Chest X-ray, AP view. Patient: 14 years old, sex F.
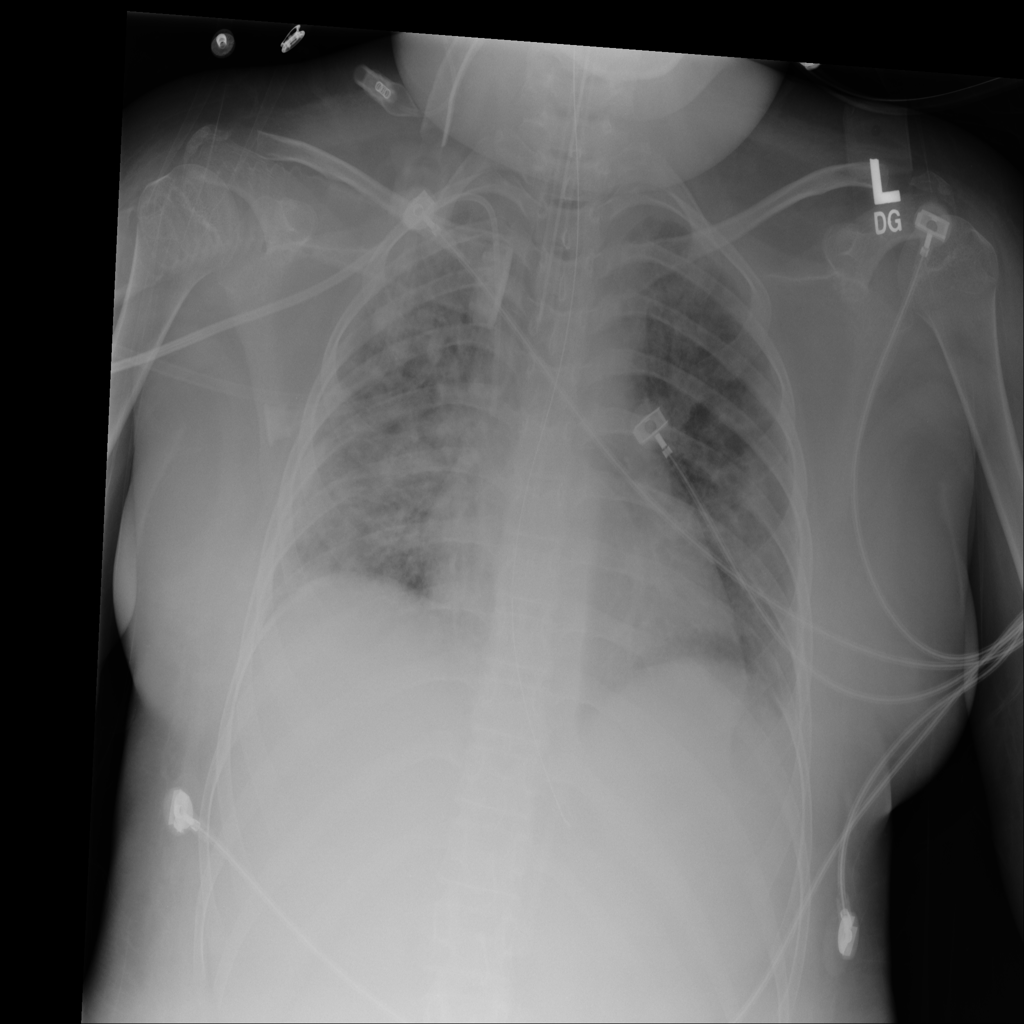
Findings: Consolidation, Infiltration